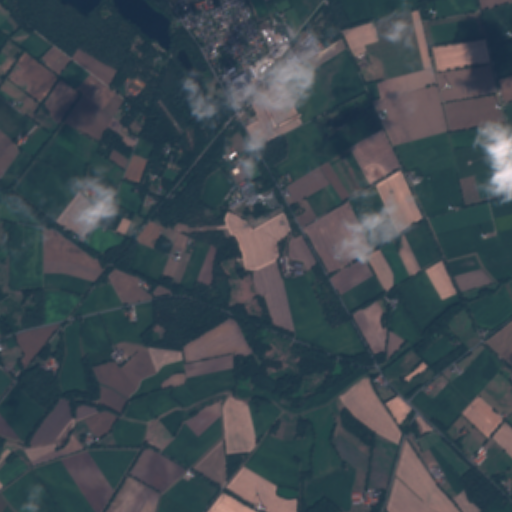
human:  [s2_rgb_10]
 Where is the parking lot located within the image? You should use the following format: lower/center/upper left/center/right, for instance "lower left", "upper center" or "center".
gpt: The parking lot is located in the upper center of the image.
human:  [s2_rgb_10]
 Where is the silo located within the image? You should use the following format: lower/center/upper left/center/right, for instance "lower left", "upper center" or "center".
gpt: The silo is located in the center right of the image.
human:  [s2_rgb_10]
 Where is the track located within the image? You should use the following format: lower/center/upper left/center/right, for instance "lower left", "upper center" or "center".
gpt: The track is located in the upper center of the image.
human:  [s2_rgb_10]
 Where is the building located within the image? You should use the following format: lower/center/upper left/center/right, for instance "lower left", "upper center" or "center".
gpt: There is no building in the image.